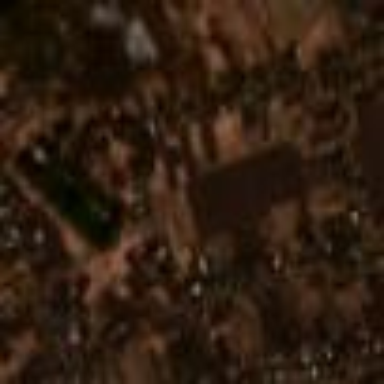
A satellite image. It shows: Residential area in rural setting.